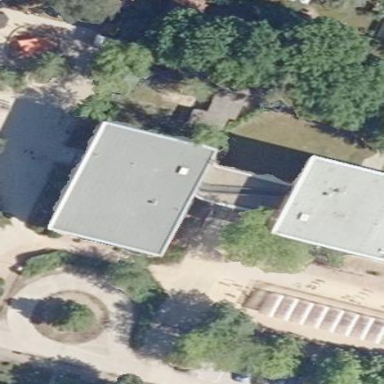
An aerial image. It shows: School building.